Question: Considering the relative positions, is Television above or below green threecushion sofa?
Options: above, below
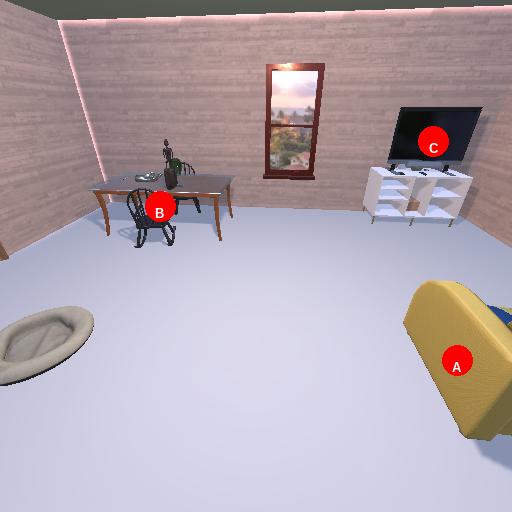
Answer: above